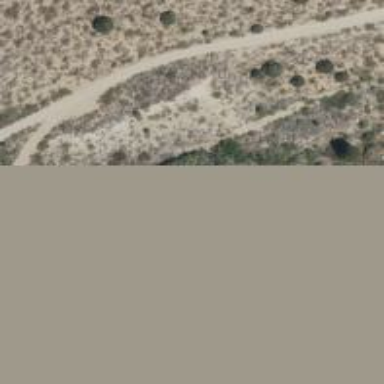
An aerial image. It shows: Path.